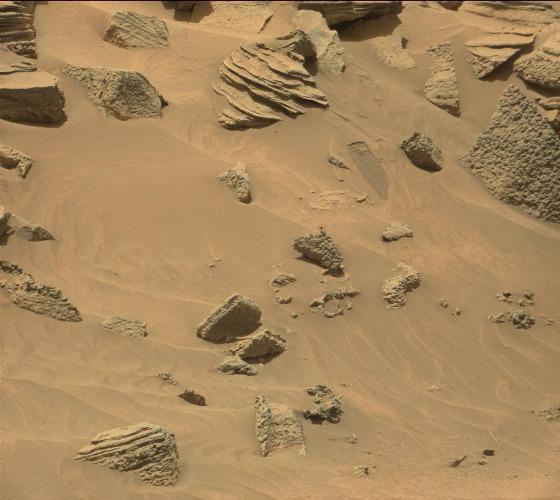
Terrain classes present: Bedrock, Gravel / Sand / Soil